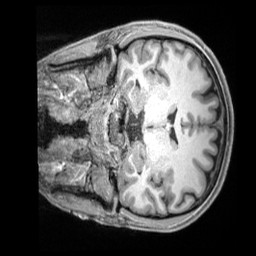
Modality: T1w
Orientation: coronal
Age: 25
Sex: male
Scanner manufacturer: siemens
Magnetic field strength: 3 T
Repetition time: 2.4 s
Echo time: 0.00226 s